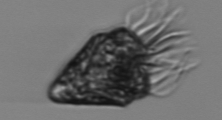
Label: Strombidium_morphotype2